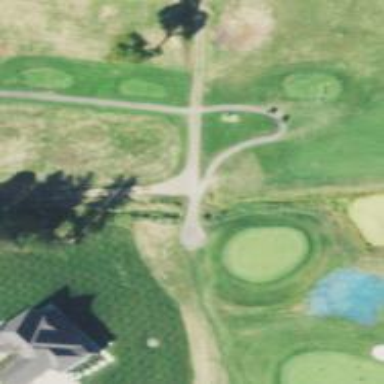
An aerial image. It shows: Pathway for golfing.